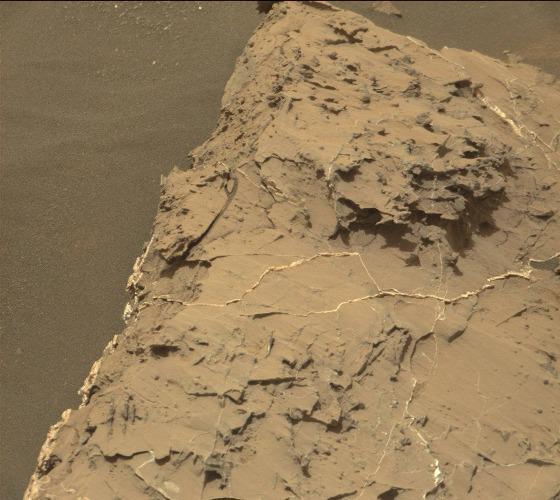
Terrain classes present: Bedrock, Gravel / Sand / Soil, Shadow